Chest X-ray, PA view. Patient: 73 years old, sex F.
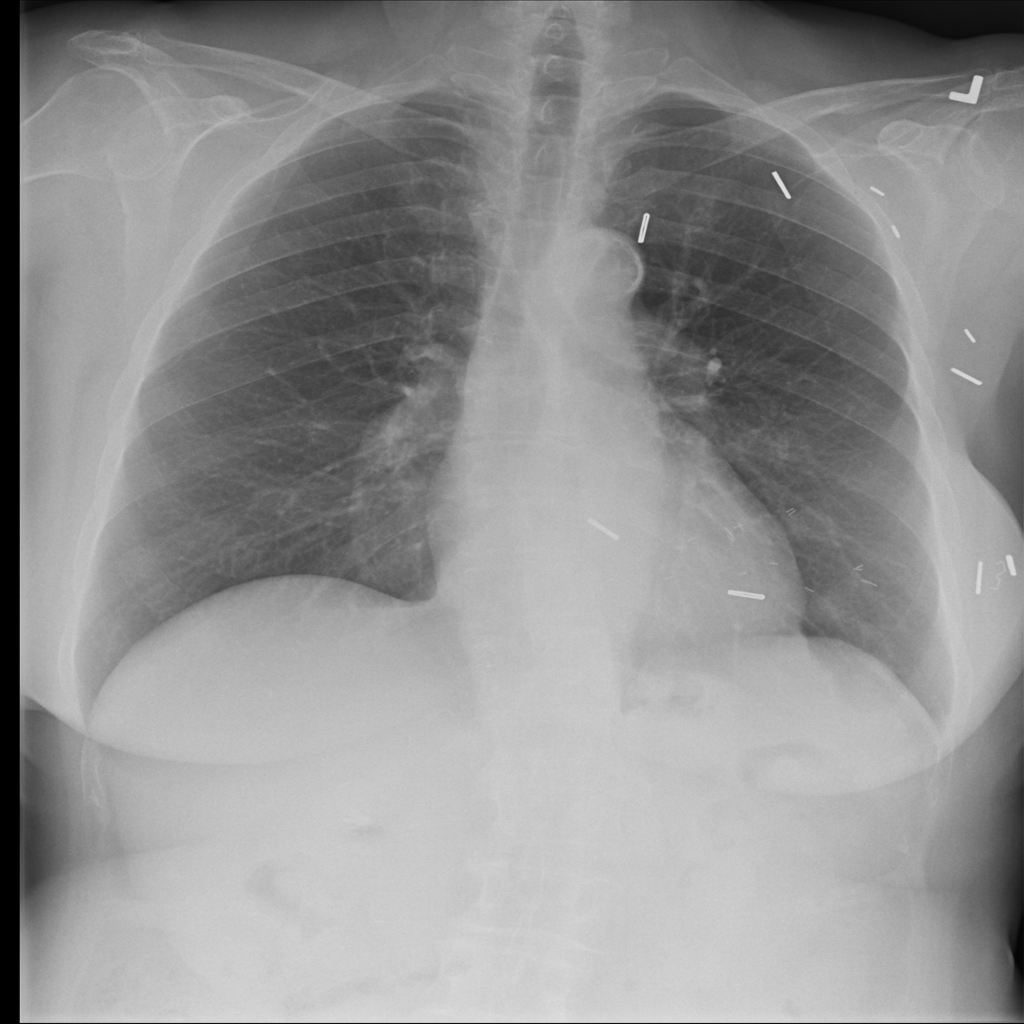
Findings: No Finding